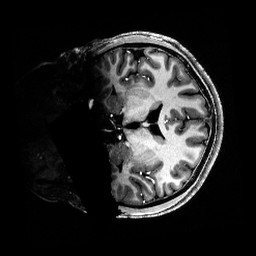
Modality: T1w
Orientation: coronal
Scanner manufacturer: siemens
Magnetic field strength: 6.98 T
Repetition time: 5 s
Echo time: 0.00343 s